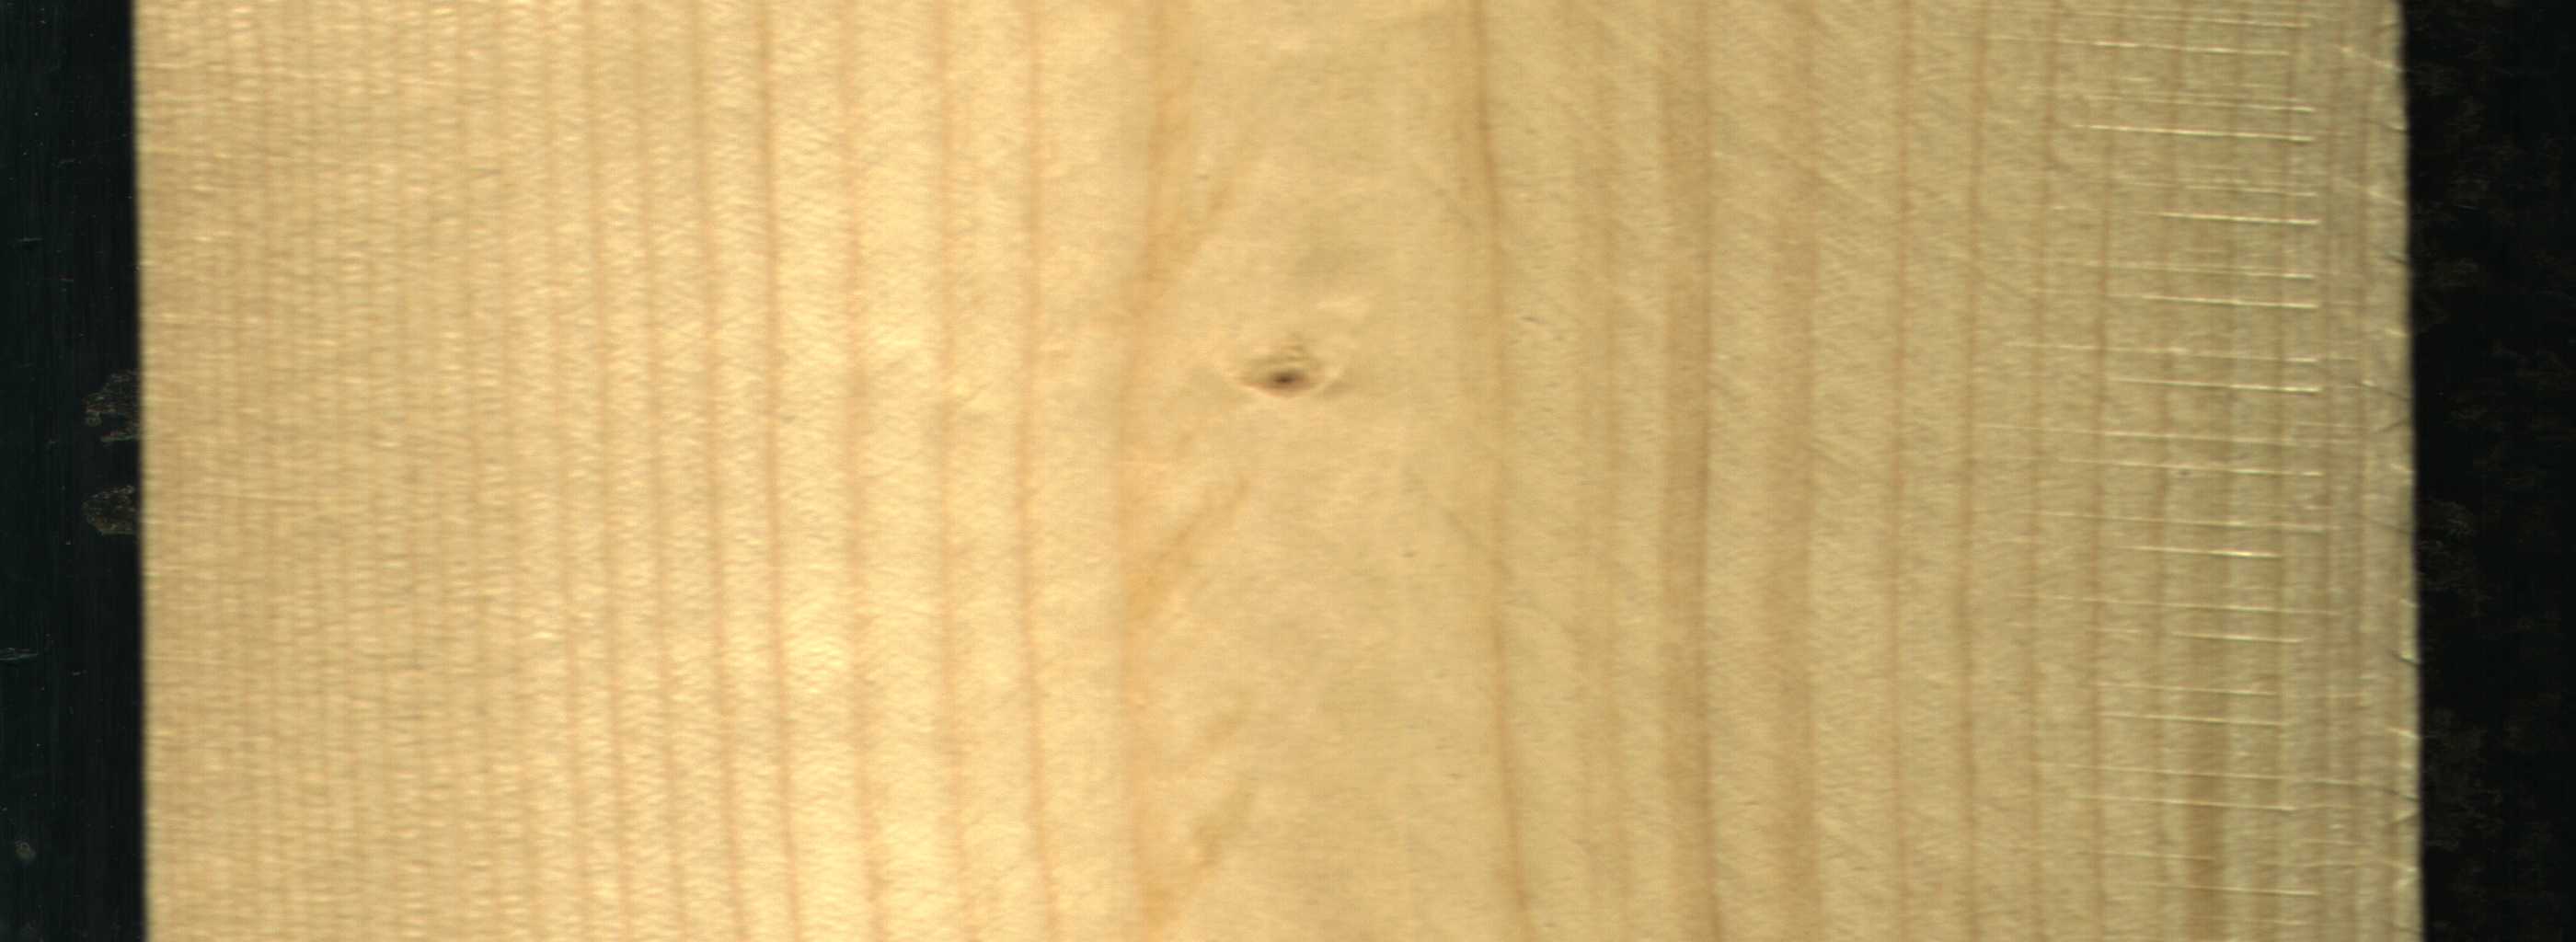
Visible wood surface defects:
Live_Knot